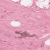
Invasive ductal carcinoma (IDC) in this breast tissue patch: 0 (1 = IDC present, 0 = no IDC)